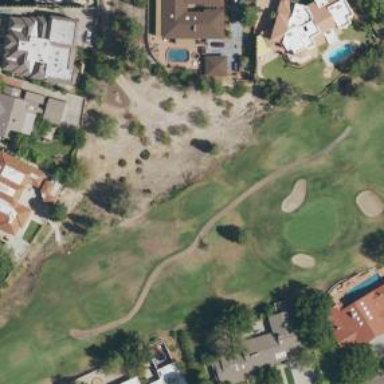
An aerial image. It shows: Path used for both walking and golf.